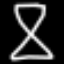
Label: hourglass